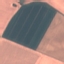
Label: AnnualCrop